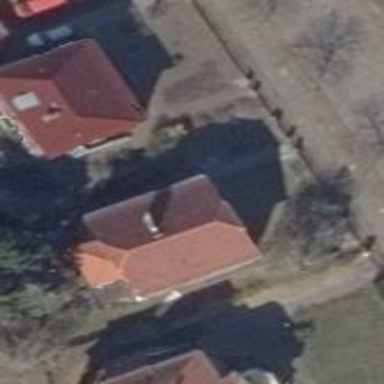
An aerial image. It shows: Half-hipped roof on apartment building.